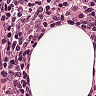
Metastatic tissue present: no